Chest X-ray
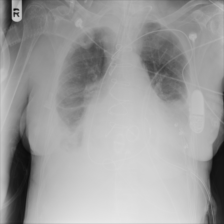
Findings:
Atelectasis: negative
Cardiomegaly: negative
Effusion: positive
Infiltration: positive
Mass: negative
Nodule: negative
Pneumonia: negative
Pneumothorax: negative
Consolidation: negative
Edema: negative
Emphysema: negative
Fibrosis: negative
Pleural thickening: negative
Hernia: negative